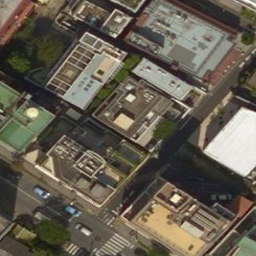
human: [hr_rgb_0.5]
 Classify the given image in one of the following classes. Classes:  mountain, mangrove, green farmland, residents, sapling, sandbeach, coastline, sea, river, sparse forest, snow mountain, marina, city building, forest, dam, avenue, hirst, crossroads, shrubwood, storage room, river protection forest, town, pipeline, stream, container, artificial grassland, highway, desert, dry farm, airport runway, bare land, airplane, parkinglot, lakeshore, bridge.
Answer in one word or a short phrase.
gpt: city building